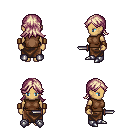
a pixel art fantasy rpg character, female body template, human, tanned skin, brown sleeveless shirt, robe skirt, white blonde loose hair, leather bracers, metal boots, dagger, four views (front, back, left, right), 2x2 character sprite sheet, small pixel art, hard edges, no anti-aliasing